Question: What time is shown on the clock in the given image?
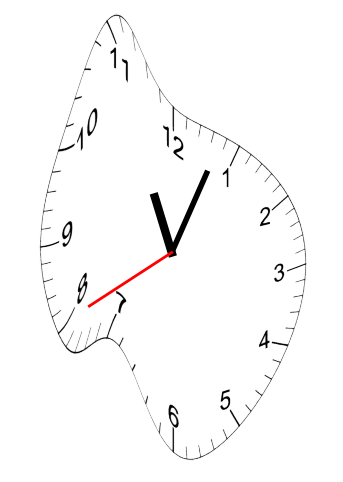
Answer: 11:03:40